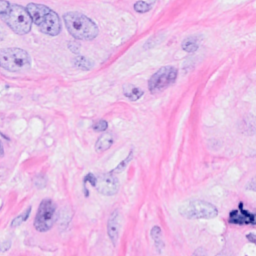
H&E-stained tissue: Breast